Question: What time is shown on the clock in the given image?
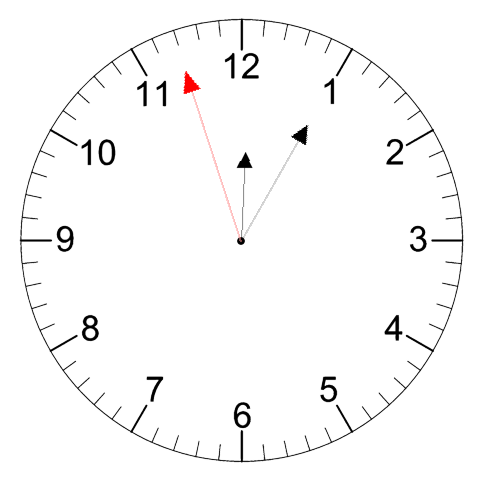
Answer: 12:04:57